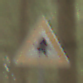
Verkehrszeichen: Vorfahrt
Umgebung: Outdoor, Nature
Tageszeit: MorningAfternoon
Wetter: Overcast
Licht: Natural
Jahreszeit: Winter
Kontrast: LowContrast